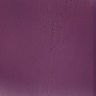
Metastatic tissue present: no